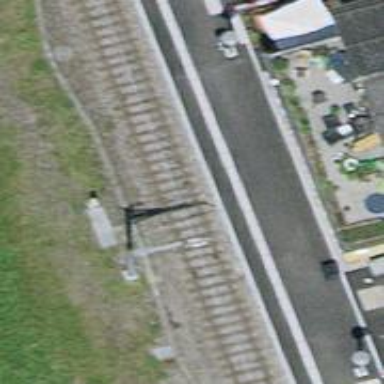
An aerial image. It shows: Railway stop with public transport stop position.